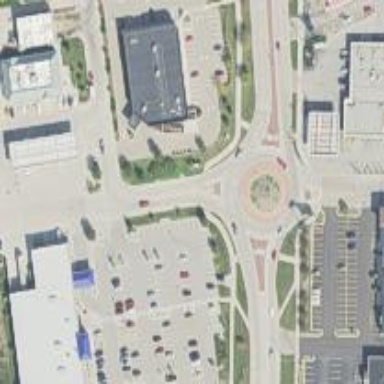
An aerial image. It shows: Secondary road leading to roundabout.